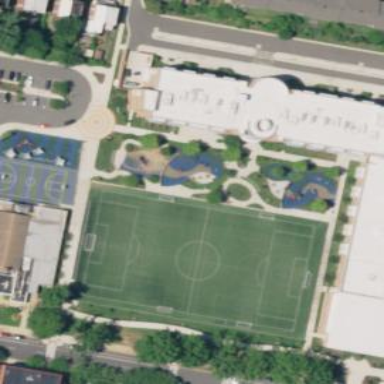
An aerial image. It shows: Soccer pitch for leisureland activities.